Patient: sex M, age 35
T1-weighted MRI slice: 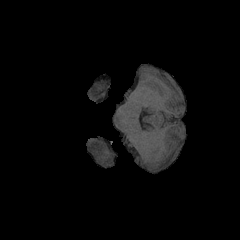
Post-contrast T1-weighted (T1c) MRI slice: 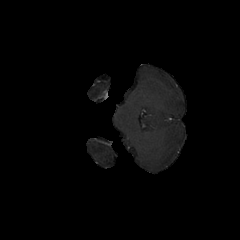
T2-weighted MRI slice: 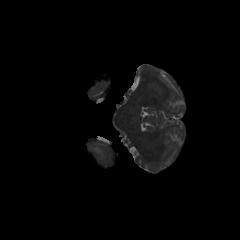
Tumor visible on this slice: yes
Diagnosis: Astrocytoma, IDH-mutant
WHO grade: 4